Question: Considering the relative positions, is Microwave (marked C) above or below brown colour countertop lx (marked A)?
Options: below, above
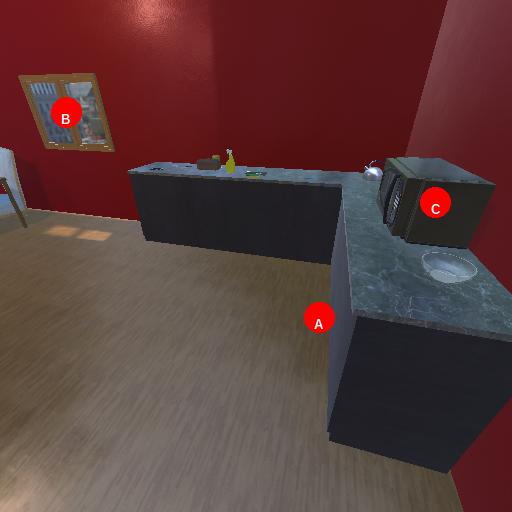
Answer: below